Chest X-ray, PA view. Patient: 58 years old, sex F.
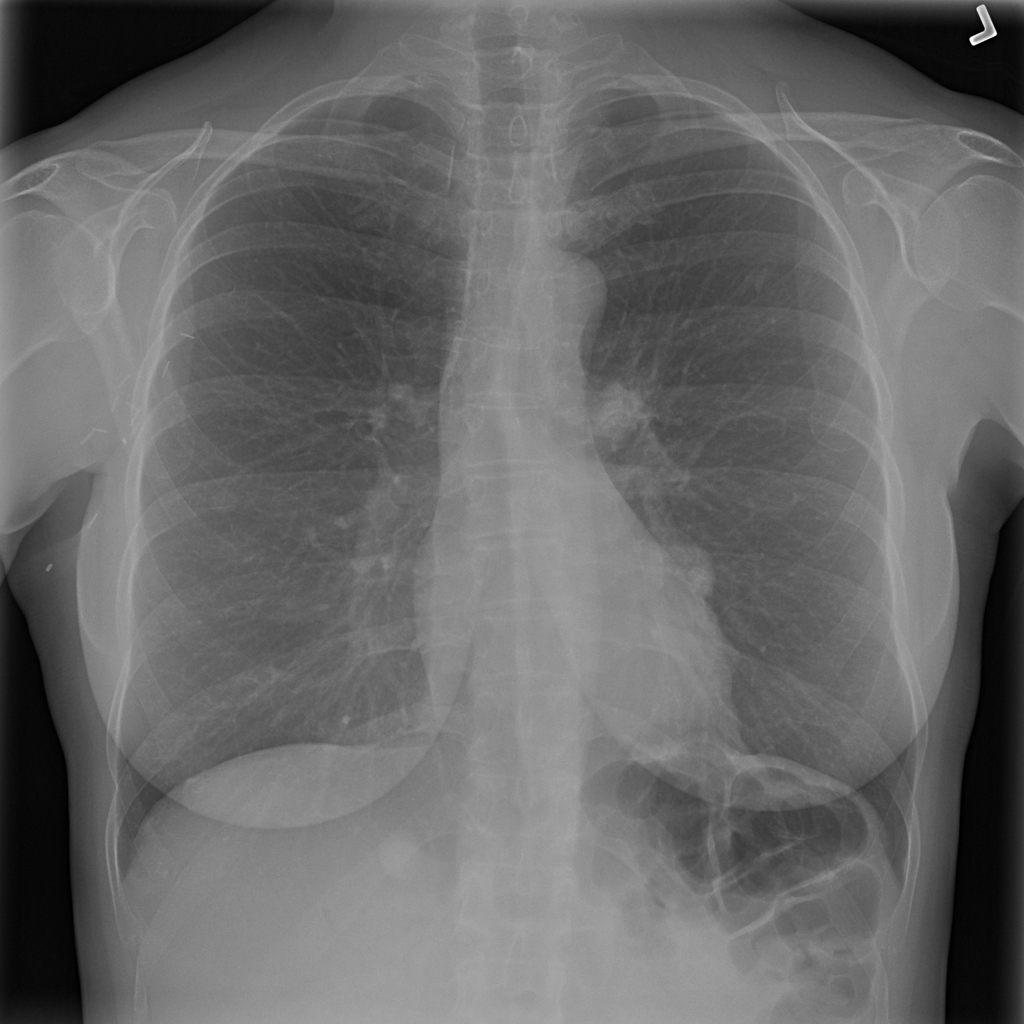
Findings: Nodule